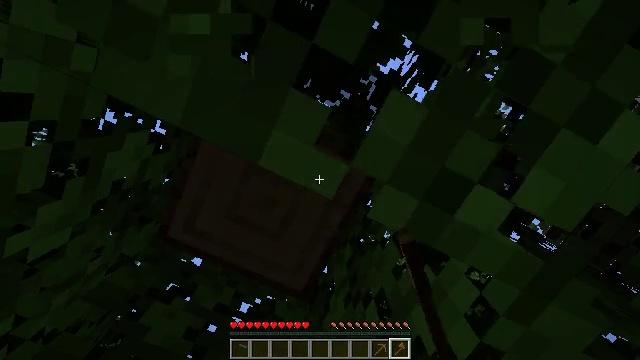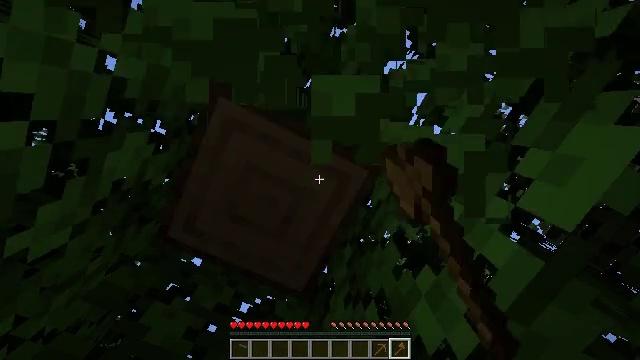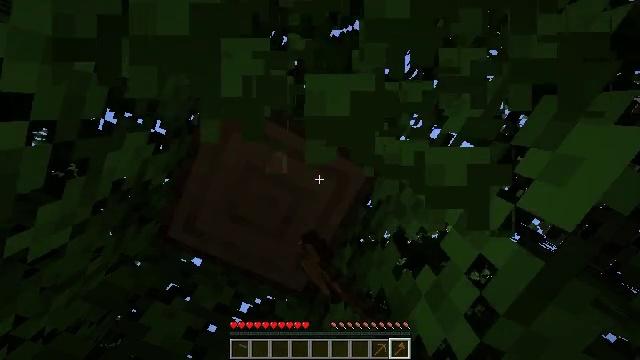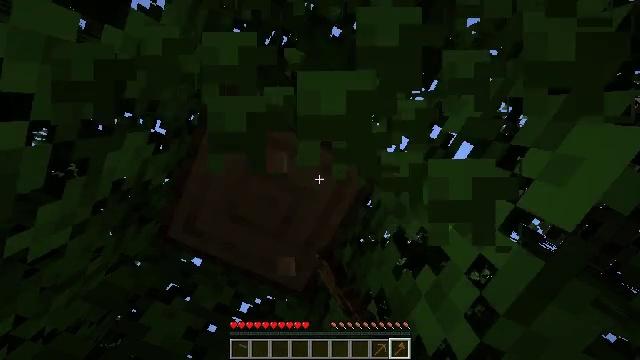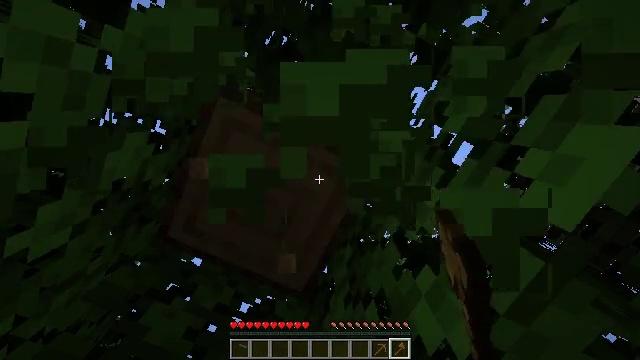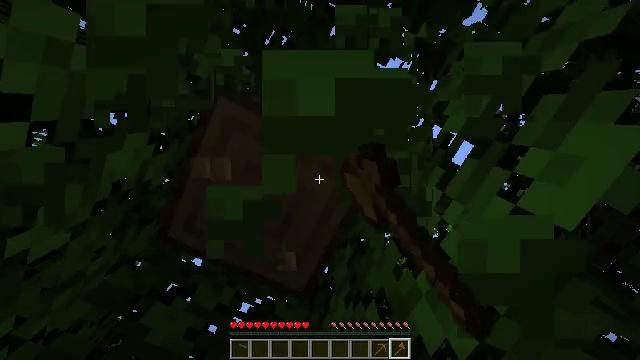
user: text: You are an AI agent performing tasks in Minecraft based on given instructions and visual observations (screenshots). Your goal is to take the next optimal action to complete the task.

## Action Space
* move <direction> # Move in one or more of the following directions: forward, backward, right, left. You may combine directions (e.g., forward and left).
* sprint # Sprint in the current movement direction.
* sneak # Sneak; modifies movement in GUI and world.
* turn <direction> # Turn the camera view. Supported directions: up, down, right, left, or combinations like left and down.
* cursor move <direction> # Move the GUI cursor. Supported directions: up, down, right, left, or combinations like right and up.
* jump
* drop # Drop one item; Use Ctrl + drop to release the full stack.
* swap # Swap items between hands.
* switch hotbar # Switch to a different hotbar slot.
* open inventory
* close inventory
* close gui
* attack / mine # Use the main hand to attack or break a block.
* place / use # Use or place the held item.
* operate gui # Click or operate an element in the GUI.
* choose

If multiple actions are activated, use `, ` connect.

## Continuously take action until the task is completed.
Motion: motion action
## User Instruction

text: Mine oak leaves.
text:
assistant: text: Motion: attack / mine
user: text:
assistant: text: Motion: attack / mine
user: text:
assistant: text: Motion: attack / mine
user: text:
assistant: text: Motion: attack / mine
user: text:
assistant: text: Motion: attack / mine
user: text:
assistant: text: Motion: attack / mine